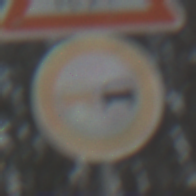
Verkehrszeichen: Ueberholverbot
Zusatzzeichen oben: ReiterLinks
Umgebung: Outdoor, Nature
Tageszeit: SunriseSunset
Wetter: Clear
Licht: Natural
Jahreszeit: Winter
Kontrast: LowContrast